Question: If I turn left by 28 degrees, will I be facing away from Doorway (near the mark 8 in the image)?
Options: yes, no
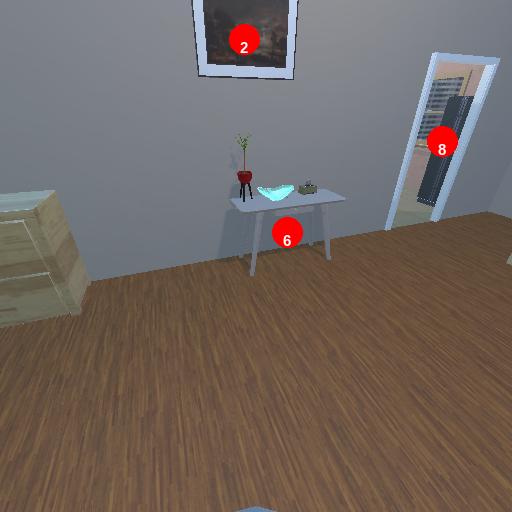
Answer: yes